Field crop: tomato
Growth stage: 2
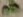
Species: solanum